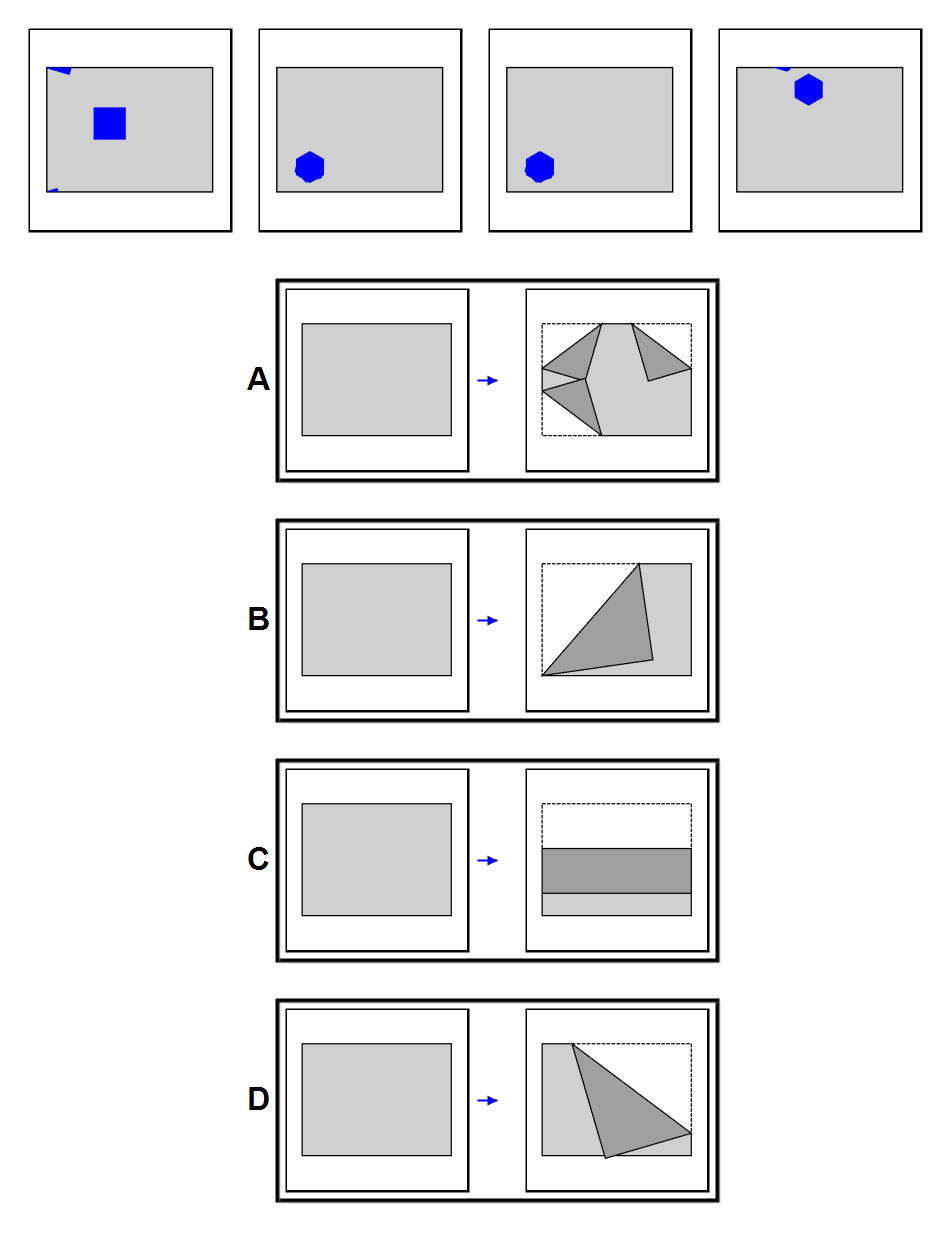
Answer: A